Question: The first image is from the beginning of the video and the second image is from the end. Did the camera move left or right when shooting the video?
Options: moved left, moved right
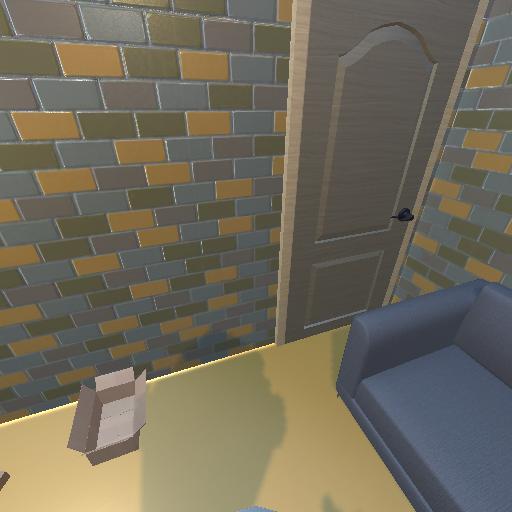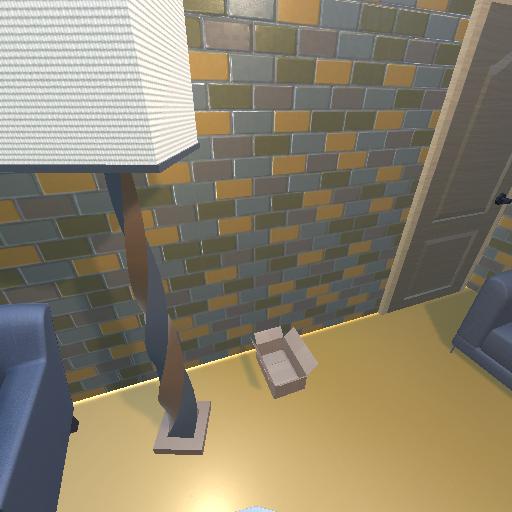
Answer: moved left